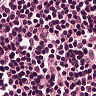
Metastatic tissue present: no